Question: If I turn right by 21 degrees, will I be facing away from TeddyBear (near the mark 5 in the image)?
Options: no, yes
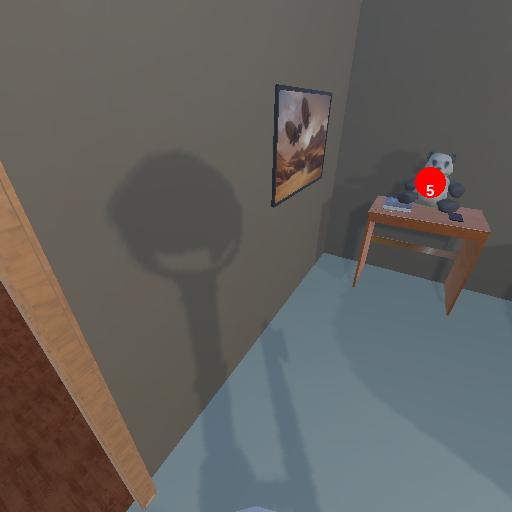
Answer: no